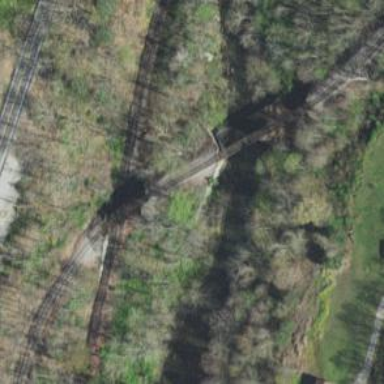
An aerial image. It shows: Railway bridge.